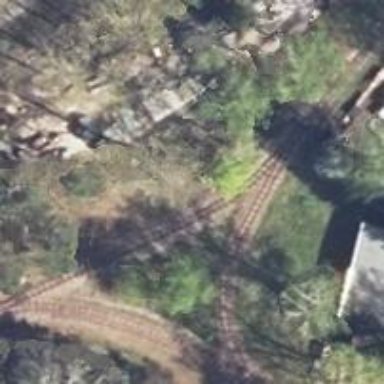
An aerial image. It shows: Preserved narrow gauge railway.